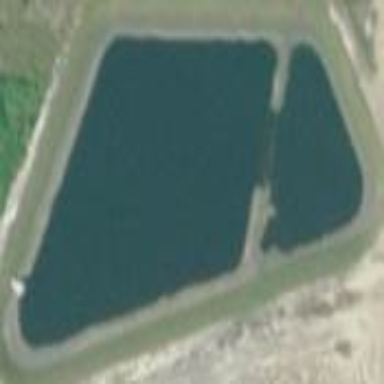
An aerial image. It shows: Pond with natural water.